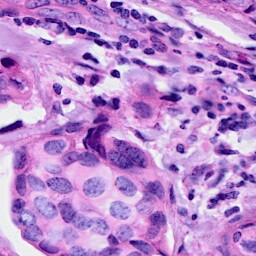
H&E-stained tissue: Breast